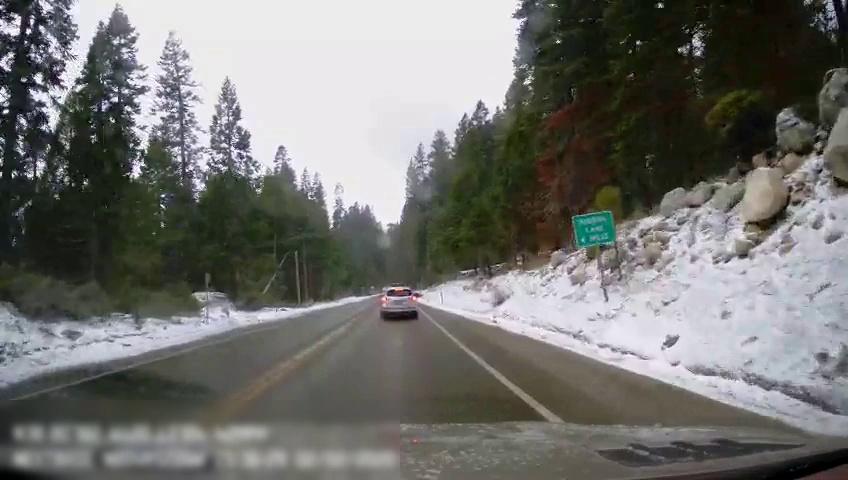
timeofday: Day
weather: Snowy
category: Drivable Space
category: Vehicles | SUV
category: Lanes | Current Lane
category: Lanes | Opposite Lane
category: Lanes | Opposite Lane
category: Lanes | Current Lane
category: Traffic | Signs